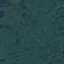
Label: Forest